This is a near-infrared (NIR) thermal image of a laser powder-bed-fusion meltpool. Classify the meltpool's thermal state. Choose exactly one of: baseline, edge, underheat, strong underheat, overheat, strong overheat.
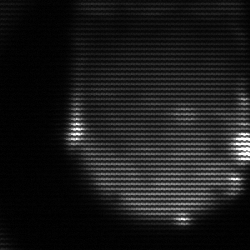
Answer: edge